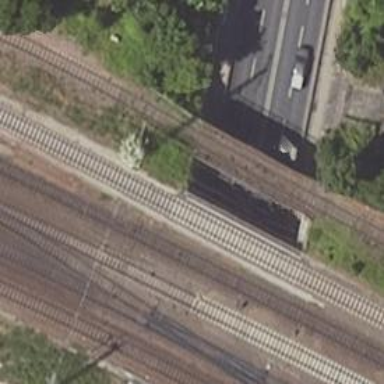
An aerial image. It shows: Railway bridge leading to railway yard.